Field crop: maize
Growth stage: 2
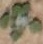
Species: chenopodium